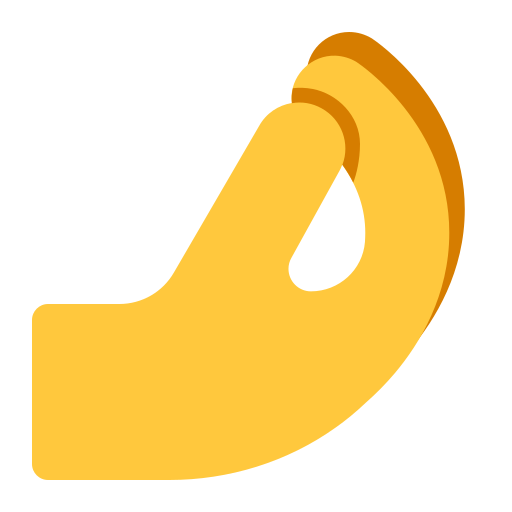
pinched fingers flat default